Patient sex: M
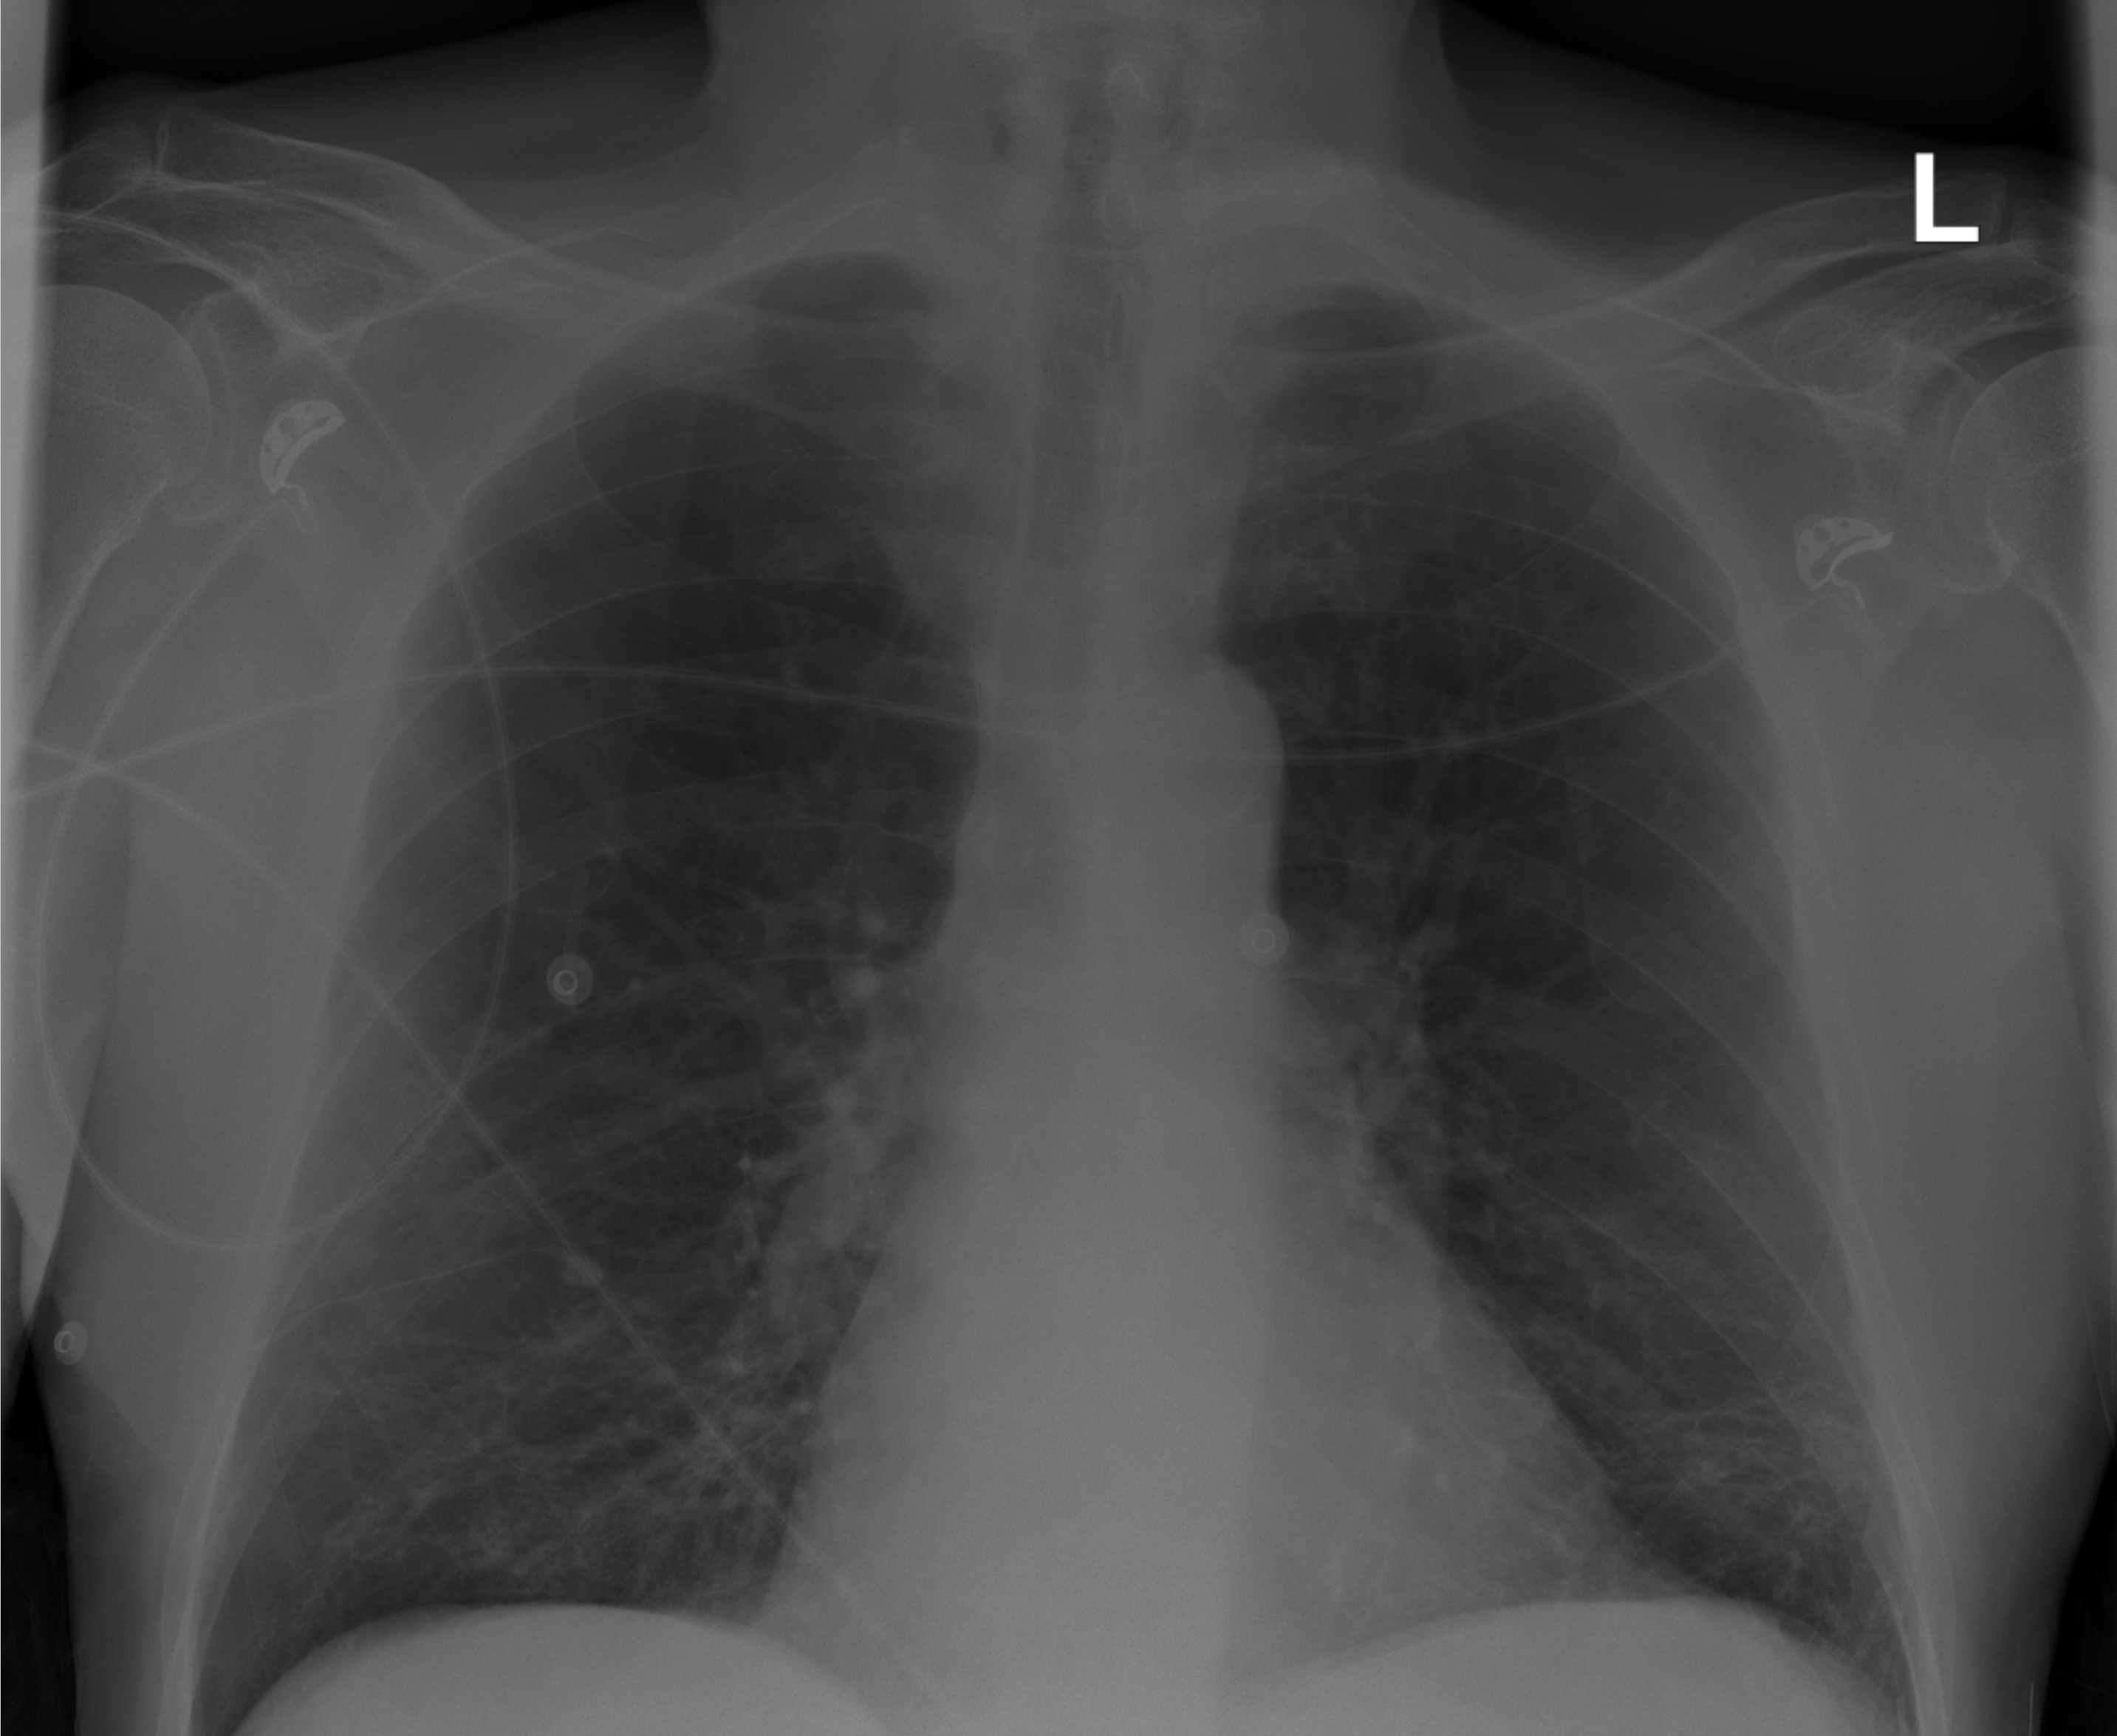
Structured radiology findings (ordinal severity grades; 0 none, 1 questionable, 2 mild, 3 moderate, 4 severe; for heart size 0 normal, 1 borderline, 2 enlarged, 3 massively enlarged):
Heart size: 0
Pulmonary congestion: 2
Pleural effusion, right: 0
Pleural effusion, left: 0
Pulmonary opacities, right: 0
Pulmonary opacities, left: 0
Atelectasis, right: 1
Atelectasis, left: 2